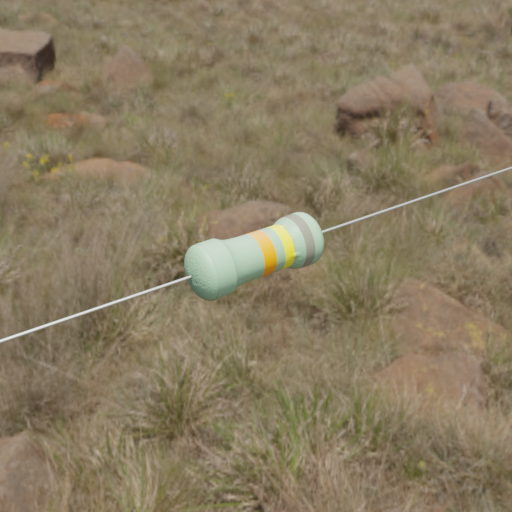
Resistor colour bands (in order): orange, yellow, gray